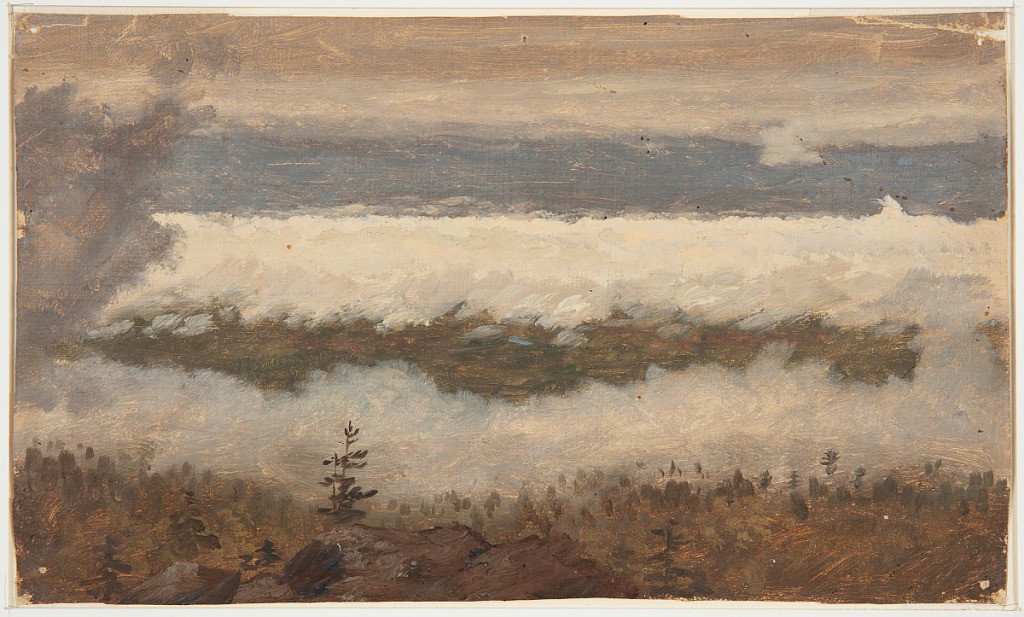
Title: Clouds over the Hudson Valley, from the Catskill Mountains
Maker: Frederic Edwin Church, American, 1826–1900
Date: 1844–1850
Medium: Oil and graphite on canvas
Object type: Drawing
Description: Landscape sketch overlooking a cloud-filled Hudson River Valley, likely viewed from the Catskill Mountain House or another vista point along the Catskill Escarpment. One tall tree is visible in the foreground at lower center, situated among numerous other trees that blanket the mountainside. In the middle distance at center, two banks of low-lying clouds stretch horizontally across the composition, framing a narrow window revealing the valley's lush landscape below. At far left, an close, dark cloud begins to encroach on the scene. In the background, the landscape becomes hazier and indistinct due to atmospheric perspective, while above it, a band of dark clouds fills the sky.